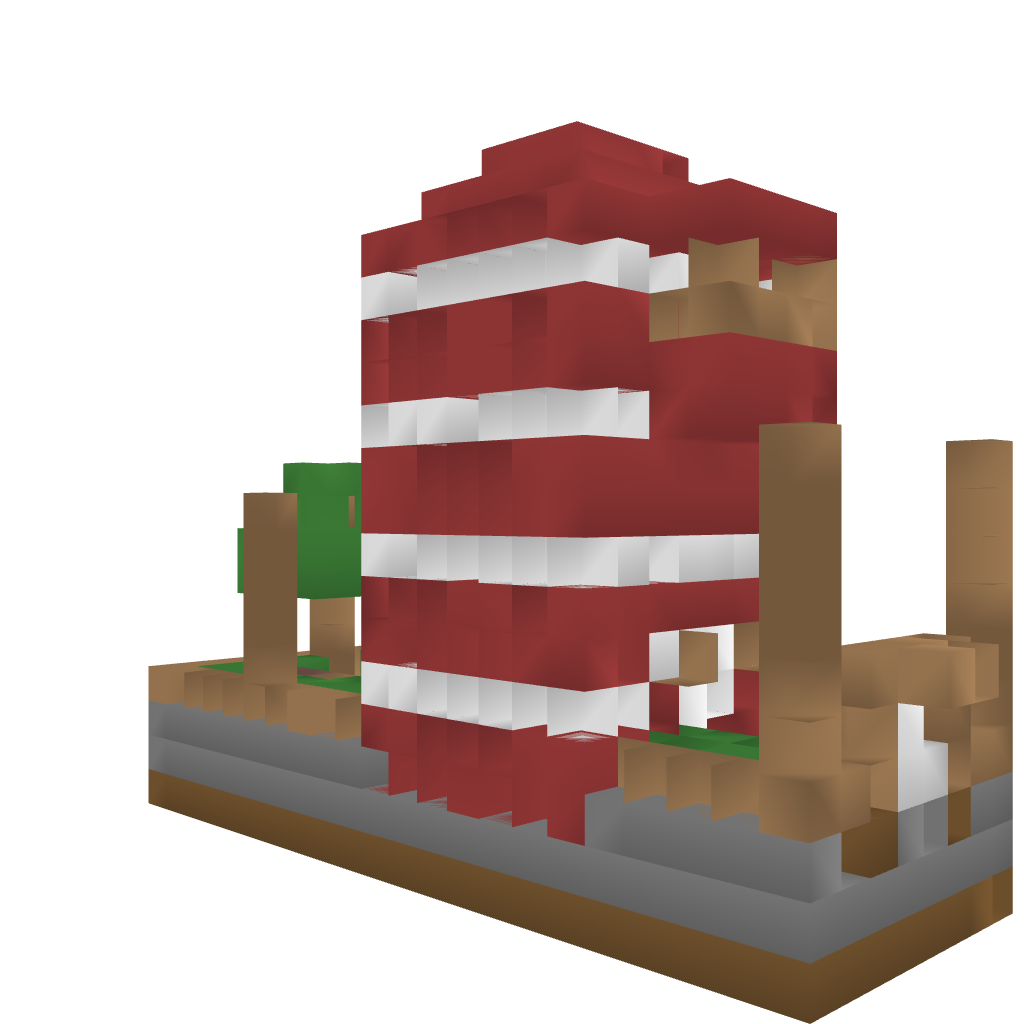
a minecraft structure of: The Minecraft Hotel good quality